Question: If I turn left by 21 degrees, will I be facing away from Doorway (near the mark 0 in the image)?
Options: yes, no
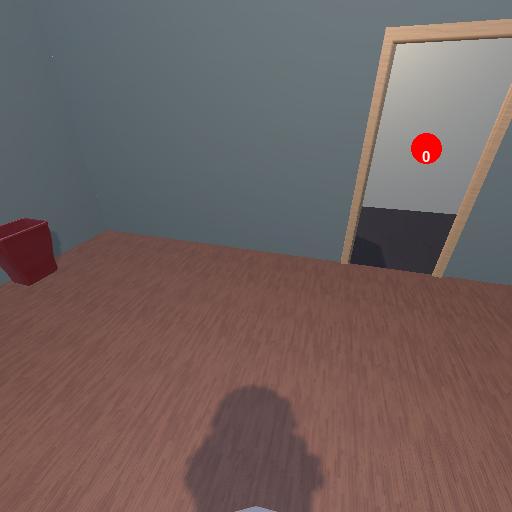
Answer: yes